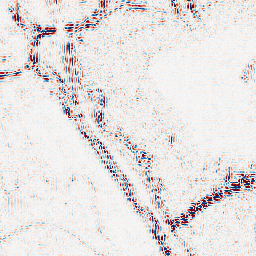
Category: wavelet
Decomposition family: wavelet_reverse_biorthogonal
Decomposition parameters: wavelet: rbio2.4
level: 2
Upsampling method: bilinear
Upsampling parameters: scale: 4
Upsampling scale: 4